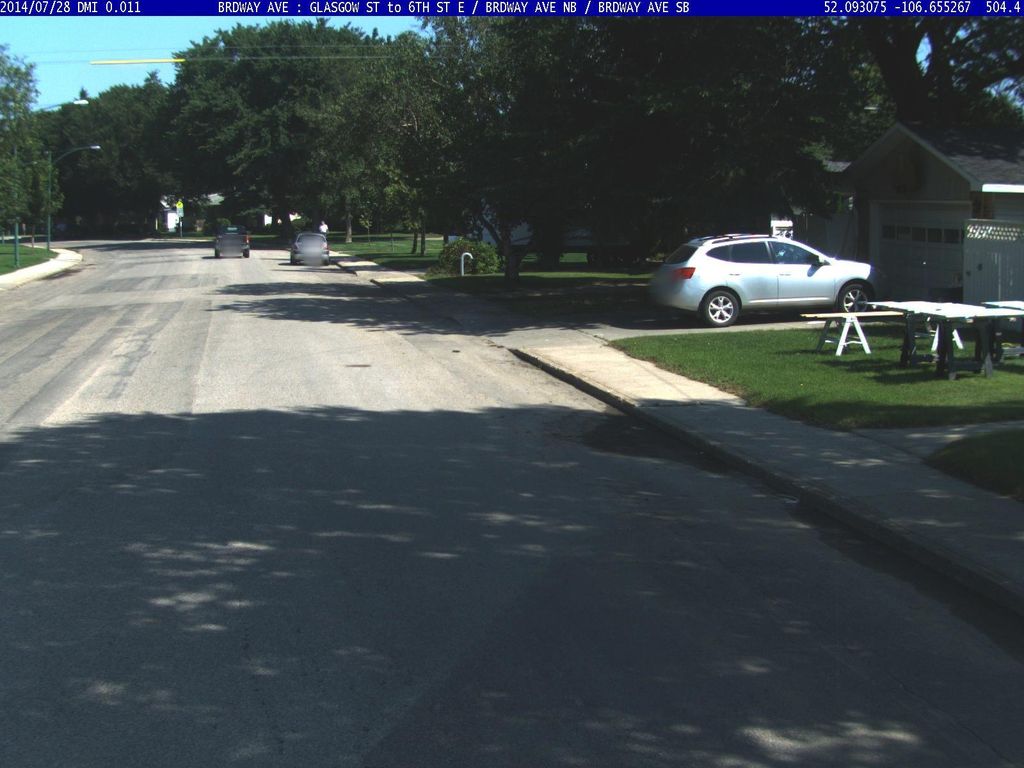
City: saskatoon